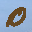
Label: 0